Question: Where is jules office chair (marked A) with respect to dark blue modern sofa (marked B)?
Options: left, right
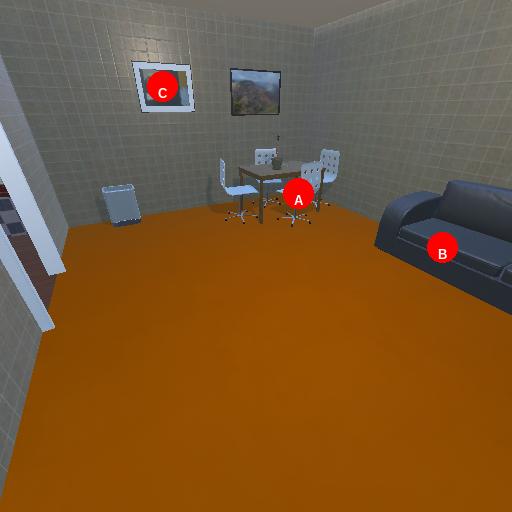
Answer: left